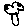
Label: tree